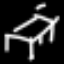
Label: bed